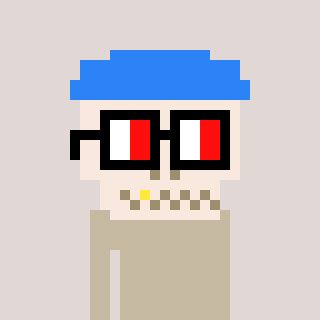
a pixel art character with square glasses with black frames and red eyes, a skeleton-hat-shaped head and a darkpink-colored body on a warm background